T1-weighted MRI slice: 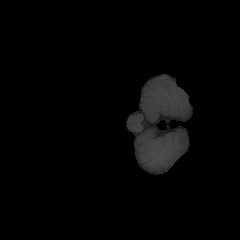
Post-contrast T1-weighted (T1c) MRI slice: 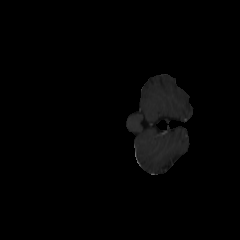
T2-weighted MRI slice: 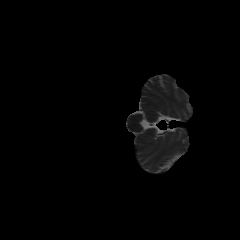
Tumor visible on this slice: no